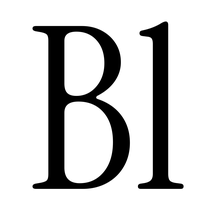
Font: InstrumentSerif-Regular